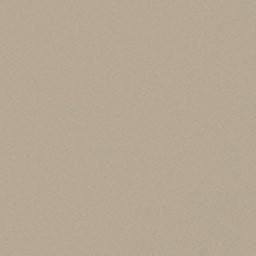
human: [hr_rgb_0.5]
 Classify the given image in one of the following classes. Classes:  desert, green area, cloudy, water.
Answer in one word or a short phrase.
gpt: desert